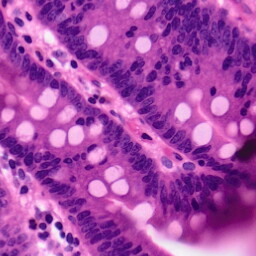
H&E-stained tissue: Pancreatic